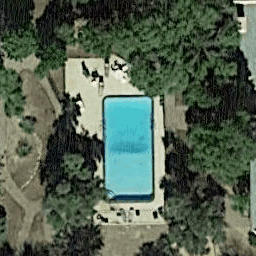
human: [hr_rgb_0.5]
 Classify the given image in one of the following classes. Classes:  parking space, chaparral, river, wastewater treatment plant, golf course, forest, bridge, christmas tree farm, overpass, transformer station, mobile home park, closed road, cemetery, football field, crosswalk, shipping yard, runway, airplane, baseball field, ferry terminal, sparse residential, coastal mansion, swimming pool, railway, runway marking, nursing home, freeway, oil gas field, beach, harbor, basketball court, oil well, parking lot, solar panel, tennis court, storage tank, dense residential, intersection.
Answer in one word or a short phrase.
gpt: swimming pool